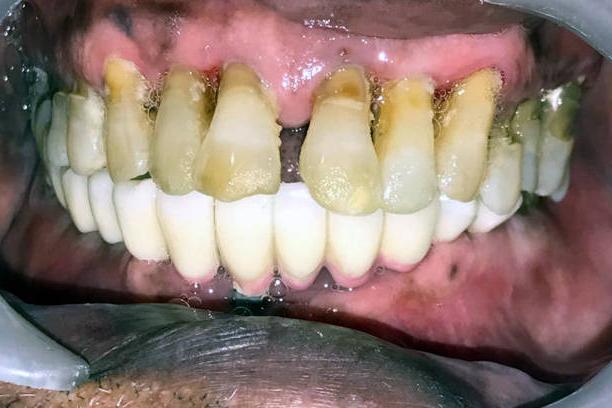
Condition: Calculus